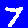
Digit: 7